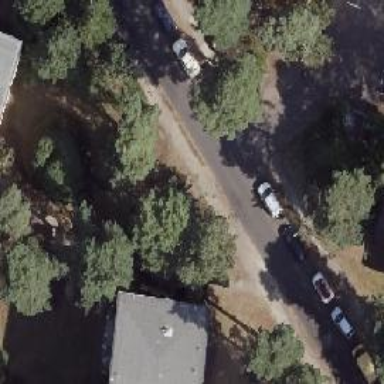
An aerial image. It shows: Residential road with asphalt surface. Both sides have sidewalks.